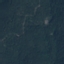
Land use / land cover class: Forest